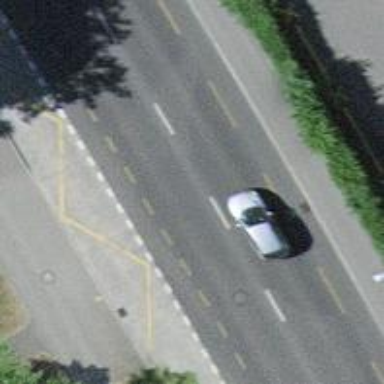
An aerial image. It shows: Primary highway with designated cycle lane.